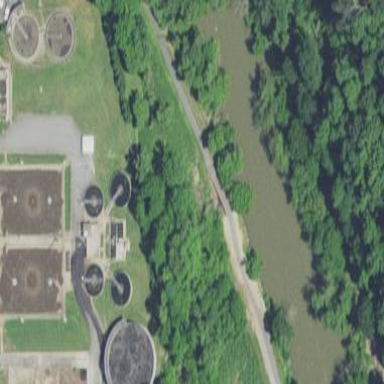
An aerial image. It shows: View of wastewater plant.